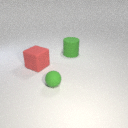
small green rubber sphere to the left of large green rubber cylinder